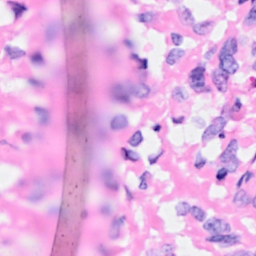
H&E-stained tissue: Breast